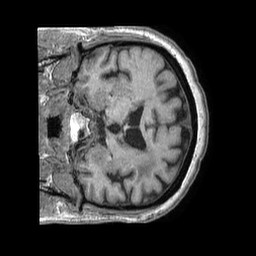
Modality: T1w
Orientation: coronal
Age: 62
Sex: female
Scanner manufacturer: philips
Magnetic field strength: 1.5 T
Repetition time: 0.007721 s
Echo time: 0.003519 s